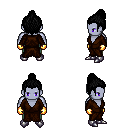
a pixel art fantasy rpg character, male body template, dark elf, purple skin, brown robe, teal pants, black short topknot hairstyle, gold gloves, metal boots, four views (front, back, left, right), 2x2 character sprite sheet, small pixel art, hard edges, no anti-aliasing